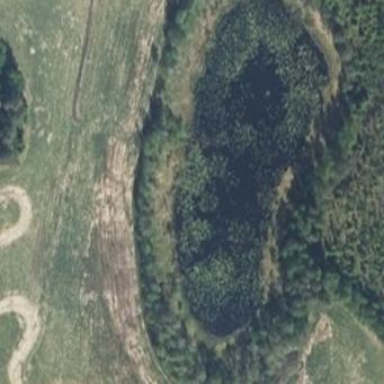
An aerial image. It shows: Peaceful pond surrounded by nature.